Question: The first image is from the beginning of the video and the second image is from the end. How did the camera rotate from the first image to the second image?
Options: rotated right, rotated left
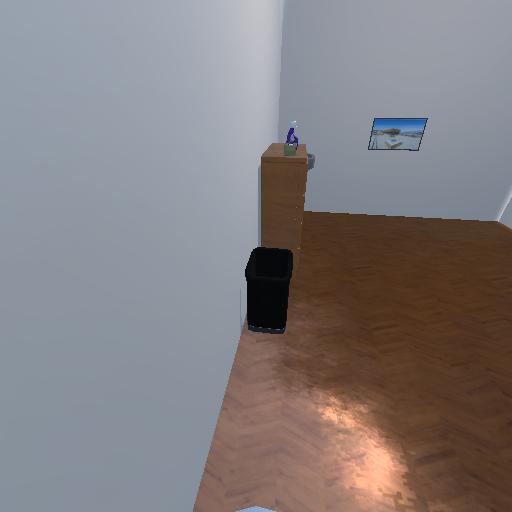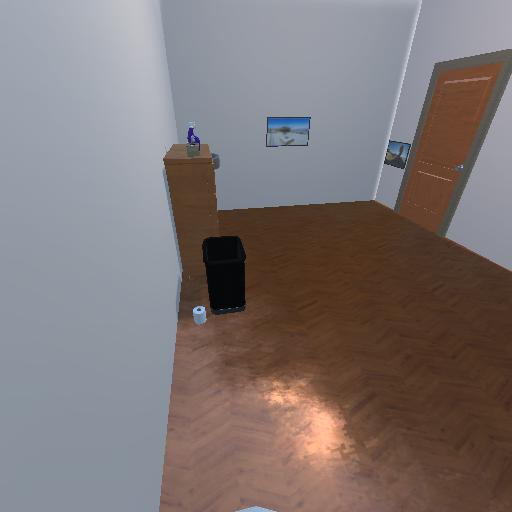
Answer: rotated right